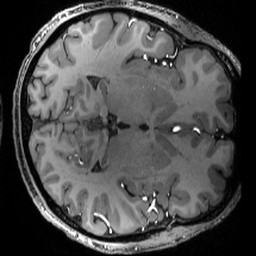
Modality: T1w
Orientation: axial
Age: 28
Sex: male
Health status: healthy
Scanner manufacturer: siemens
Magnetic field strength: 9.4 T
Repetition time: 6.5 s
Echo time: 0.0034 s